Question: I am creating app in ionic /angularjs.
The controller fetches the data in JSON format from the URL and displays unique images in div elements. I want to allow these images to be clicked and then display the data according to , which is coming from the JSON data.
e.g.: Suppose I display the image for Amazon (in background is amazon (having 10 records)). When the user clicks on that, it displays all the records related to amazon.
Hope you get my point but no database is included; it only works with JSON data.
Also, how can the check current value be checked in ng-repeat?
Here is my code:
'''
.controller('menuCtrl', function($scope,$http) {
$http.get("http://tools.vcommission.com/api/coupons.php?apikey=e159f64e3dd49fddc3bb21dcda70f10c6670ea91aac30c7cb1d4ed37b20c45b8").then(function (response) {
$scope.myData = response.data;
/* $scope.stack=[];
angular.forEach($scope.myData, function(item){
$scope.stack =item.store_image;
var uni_img=[];
for(var i=0 ; i< $scope.stack.length;i++)
{
if(uni_img.indexOf($scope.stack[i] == -1))
uni_img.push($scope.stack[i]);
}
console.log(uni_img);
})*/
});
$scope.dealopen = function($a){
for (var i=0;i<$scope.myData.length;i++)
{
//console.log($scope.data[i].name);
$link=$scope.data[i].offer_name;
if ($link==$a)
{
$window.open($link,"_self","location=yes");
console.log($a);
}
}
}
})
'''
Html
'''
<div class="item col-sm-2 col-sm-3 col-md-2 " ng-repeat="da in myData | unique: 'store_image'" >
<div class="thumbnail">
<img class="thumbnail img-responsive " ng-src="{{ da.store_image}}"
/>
<div class="caption">
<b class="group inner list-group-item-heading center-block">
{{da.offer_name | limitTo: 12 }} Deals</b>
<a class="item item-text-wrap" ng-href="#/Deals/{{da.offer_name}}">View Deal</a>
</div>
</div>
</div>
'''
Here is the output:
.
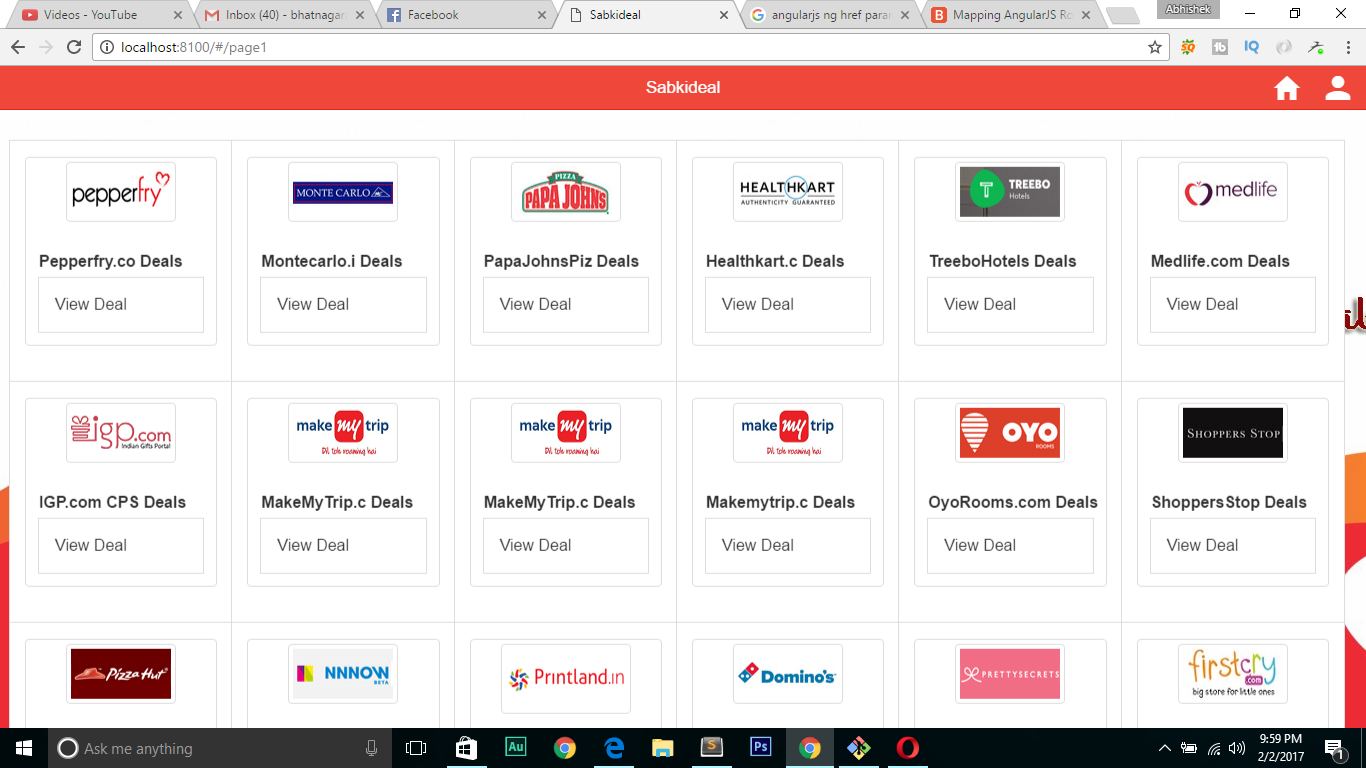
Answer: One way to achieve this is to use <URL> can be referenced for the current index:
> Special properties are exposed on the local scope of each template instance, including:<URL>
So the tag can have the attribute to utilize that directive, like this:
'''
<img class="thumbnail img-responsive " ng-src="{{ da.store_image}}" ng-click="showData(da.offer_name, $index)"/>
'''
Then use <URL> to filter all offers into a filtered array of offers matching the :
'''
$scope.showData = function (offer_name, index) {
$scope.offerName = da.offer_name;
$scope.filteredOffers = $scope.myData.filter(function(offer) {
return offer.offer_name == $scope.offerName;
});
}
'''
And then add another set of elements to display the items in .
'''
<div ng-repeat="offer in filteredOffers">
<div class="couponCode">{{offer.coupon_code}}</div>
<div class="couponTitle">{{offer.coupon_title}}</div>
<div class="couponDescription">{{offer.coupon_Description}}</div>
</div>
'''
See the example below where the function updates the model , and using these components.
'''
angular.module('myApp', ['ui'])
.controller('menuCtrl', ['$scope', '$http',
function($scope, $http) {
$scope.offerName = ''; //set initially
$scope.selectedIndex = -1;
$scope.filteredOffers = [];
$http.get("http://tools.vcommission.com/api/coupons.php?apikey=e159f64e3dd49fddc3bb21dcda70f10c6670ea91aac30c7cb1d4ed37b20c45b8").then(function(response) {
$scope.myData = response.data;
});
$scope.showData = function(offer_name, index) {
$scope.offerName = offer_name;
$scope.filteredOffers = $scope.myData.filter(function(offer) {
return offer.offer_name == $scope.offerName;
});
$scope.selectedIndex = index;
}
}
]);
'''
'''
<script src="//ajax.googleapis.com/ajax/libs/angularjs/1.1.5/angular.js" data-semver="1.1.5" data-require="angular.js@*" context="anonymous"></script>
<script data-require="angular-ui@*" data-semver="0.4.0" src="//rawgithub.com/angular-ui/angular-ui/master/build/angular-ui.js" context="anonymous"></script>
<div ng-app="myApp" ng-controller="menuCtrl">
<div>
OfferName:
<span ng-bind="offerName"></span>
</div>
<div>
selected index:
<span ng-bind="selectedIndex"></span>
</div>
<div class="item col-sm-2 col-sm-3 col-md-2 " ng-repeat="da in myData | unique: 'store_image'">
<div class="thumbnail">
<img class="thumbnail img-responsive " ng-src="{{ da.store_image}}" ng-click="showData(da.offer_name, $index)" />
<div class="caption">
<b class="group inner list-group-item-heading center-block">
{{da.offer_name | limitTo: 12 }} Deals</b>
<a class="item item-text-wrap" ng-href="#/Deals/{{da.offer_name}}">View Deal</a>
</div>
</div>
</div>
<div ng-repeat="offer in filteredOffers">
<div class="couponCode">{{offer.coupon_code}}</div>
<div class="couponTitle">{{offer.coupon_title}}</div>
<div class="couponDescription">{{offer.coupon_Description}}</div>
</div>
</div>
'''
---
<URL>